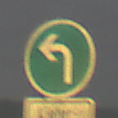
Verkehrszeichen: VorgeschriebeneFahrtrichtungLinks
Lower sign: BesondereFahrzeugeUndTransportgueter5
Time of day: Night
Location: Outdoor (Urban)
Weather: PartlyCloudy
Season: NotSpecified
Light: Artificial